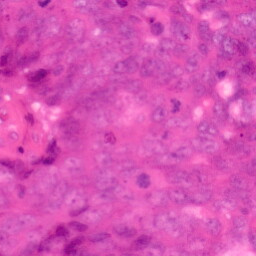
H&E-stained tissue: Colon